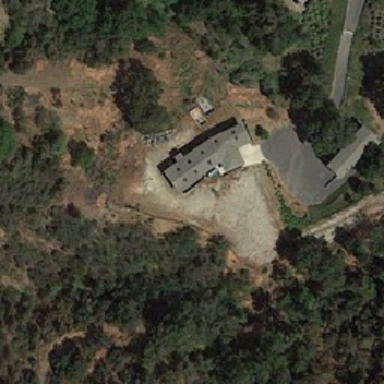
There are two grey roof houses on the hill .